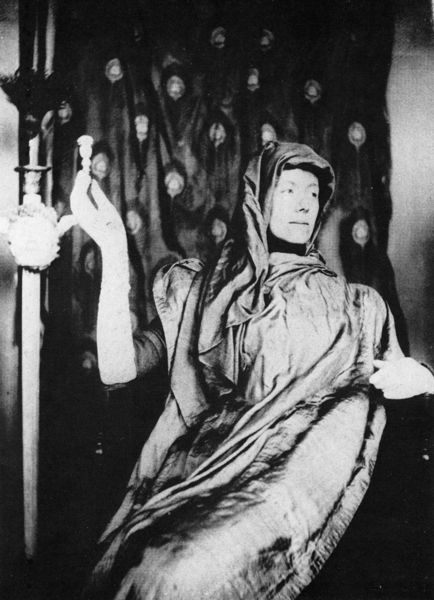
Titel: Marguerite Khnopff
Künstler: Fernand Khnopff
Schlagwörter: dunkel, feder, hand, kopf, körper, mann, schatten, umhang, weiß, bewegung, frau, geste, grau, hintergrund, kleid, licht, mund, nase, schwarz, blick, schleier, tuch, tanz, arm, arme, augen, blass, falten, gesicht, mensch, trauer, hände, porträt, vorhang, gewand, stoff, lippen, schultern, schwung, haltung, stab, gardine, kopftuch, foto, fotografie, seite, schwarzweiß, erhoben, fließen, schauspieler, keidung, tanzend, eingewickelt, tanzt, kopftuck, tuch foto, authetisch